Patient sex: M
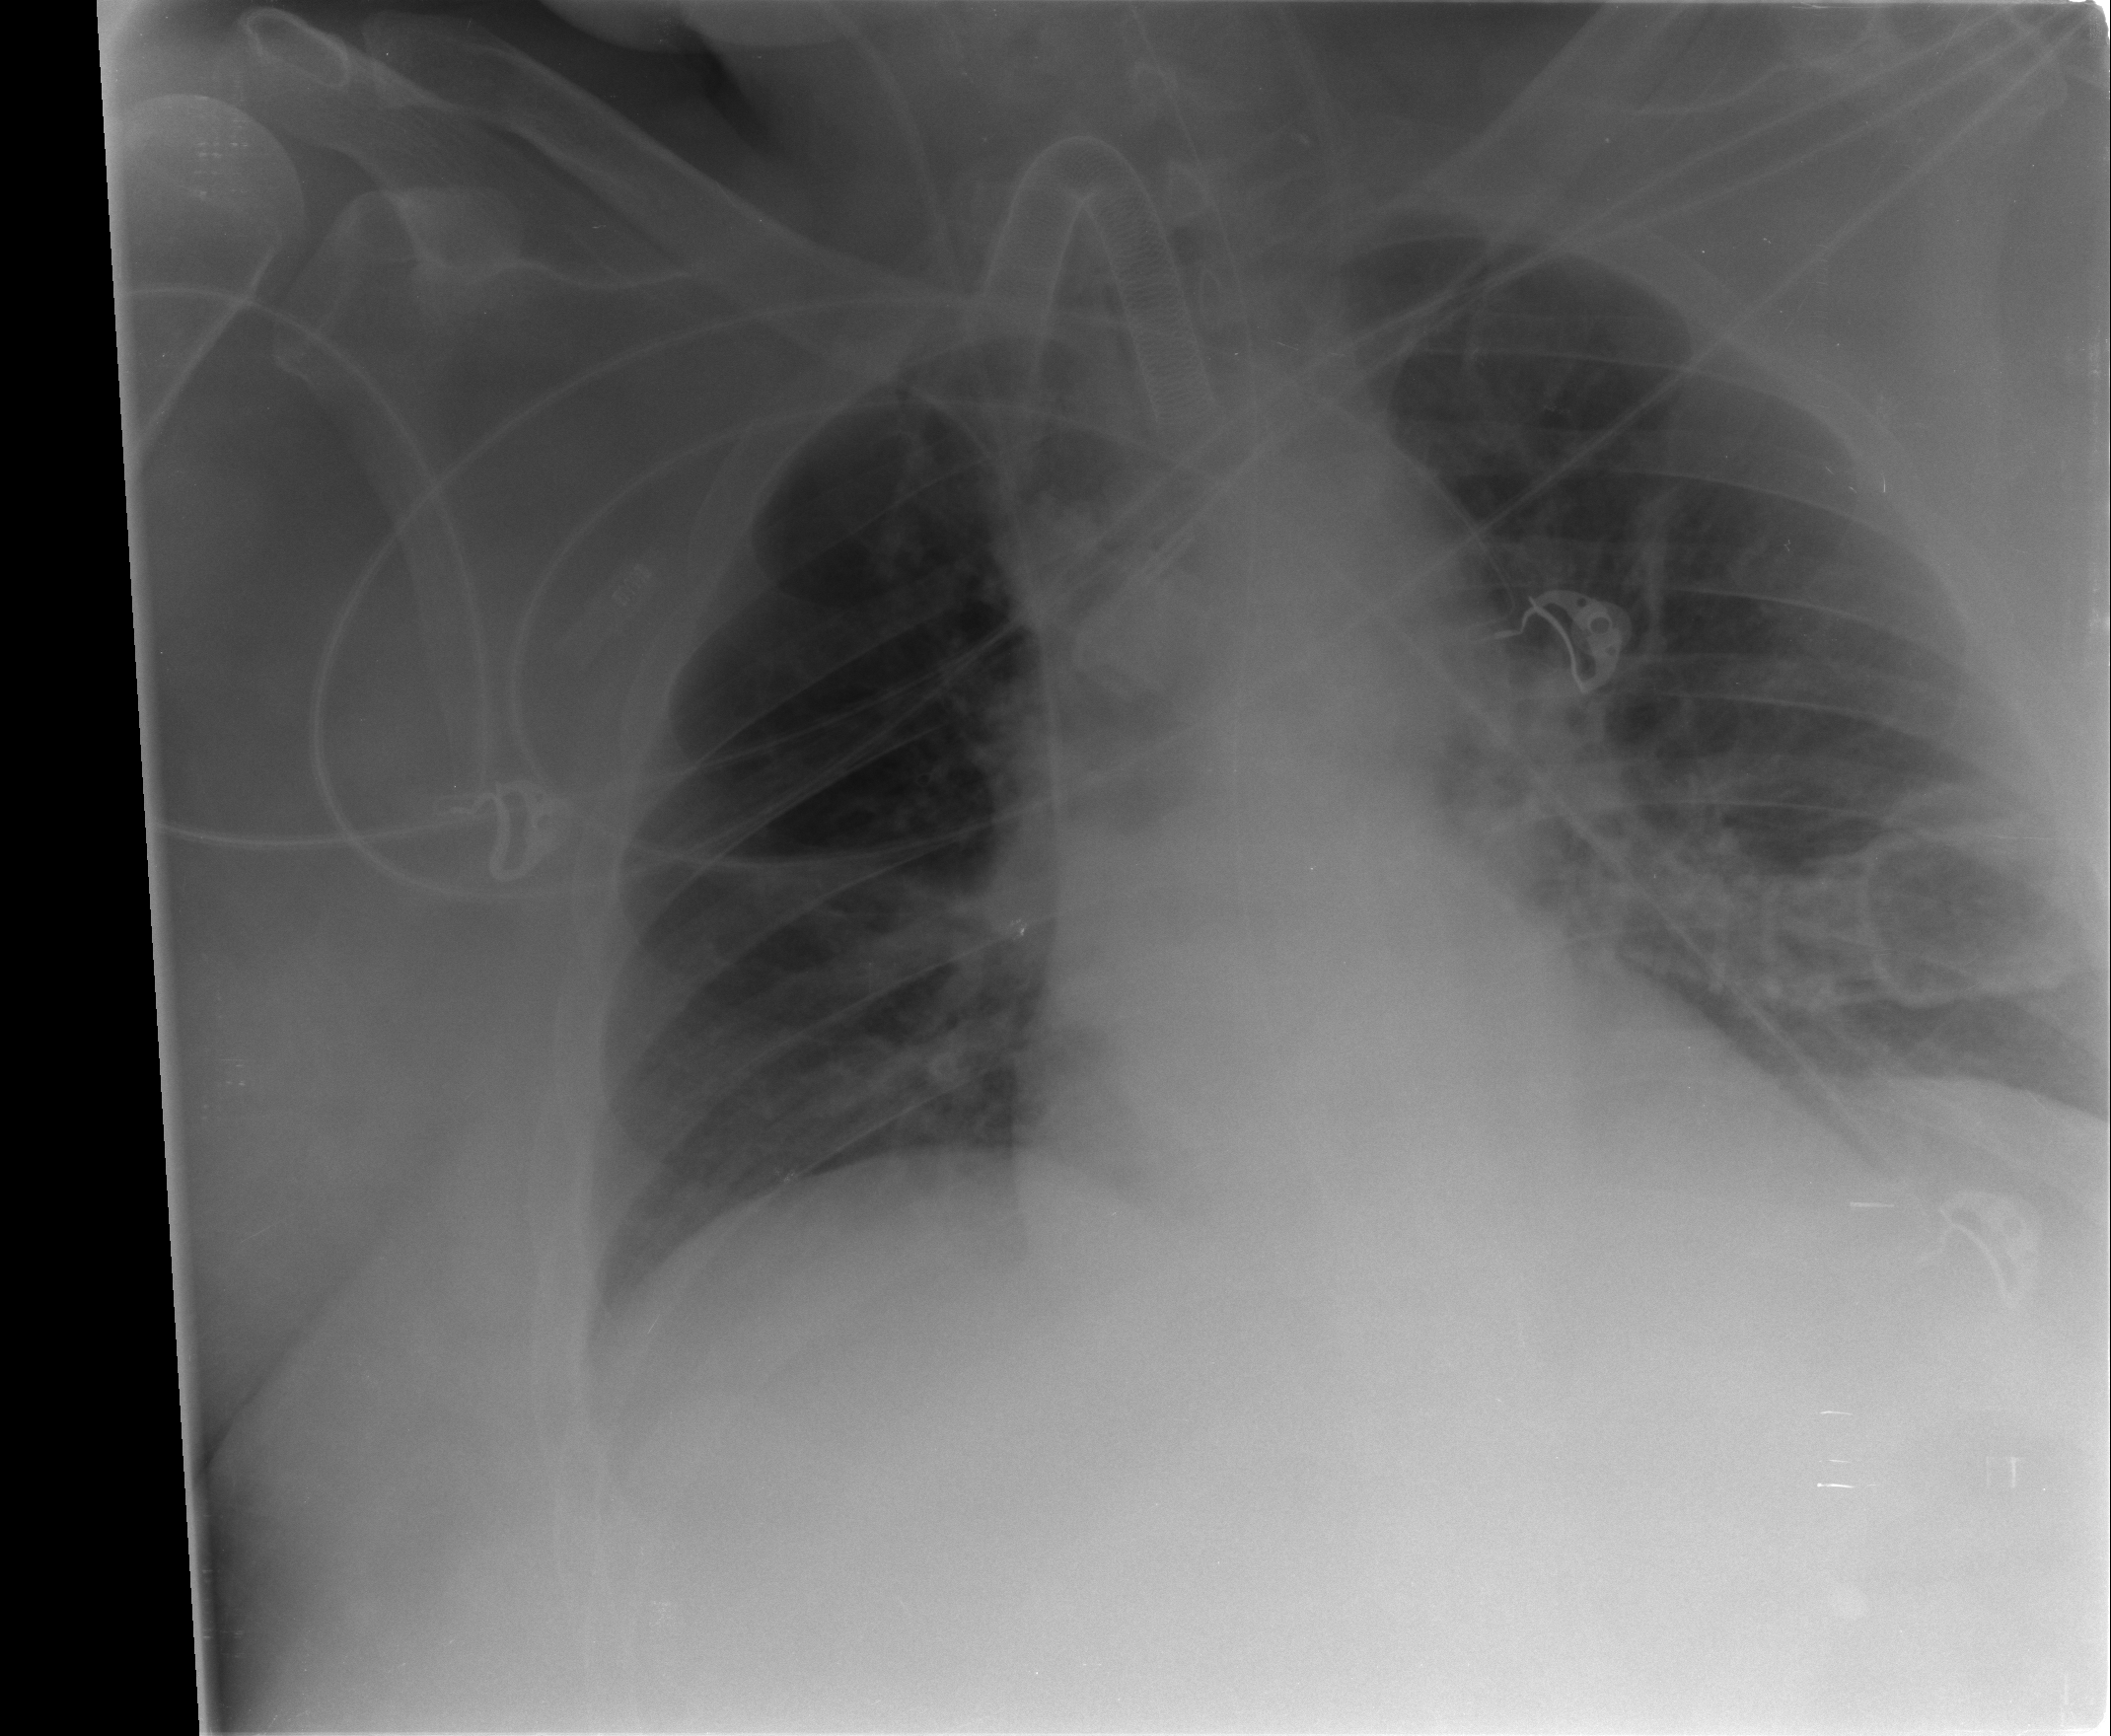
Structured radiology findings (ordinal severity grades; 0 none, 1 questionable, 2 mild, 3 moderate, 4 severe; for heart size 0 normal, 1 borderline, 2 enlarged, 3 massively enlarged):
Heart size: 0
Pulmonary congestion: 1
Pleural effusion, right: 0
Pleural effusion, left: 0
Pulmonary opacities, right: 0
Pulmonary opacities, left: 2
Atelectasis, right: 2
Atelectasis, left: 1